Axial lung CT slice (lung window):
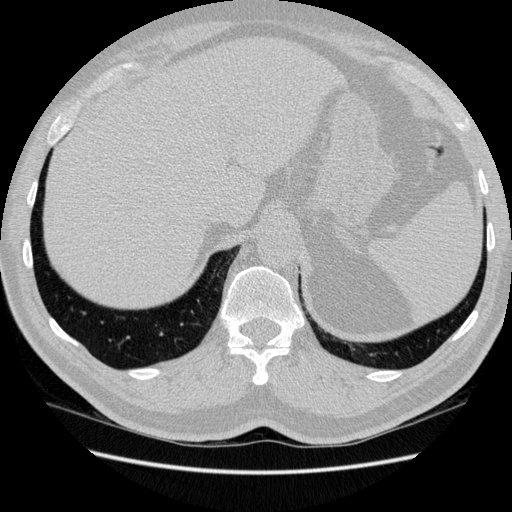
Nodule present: no